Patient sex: F
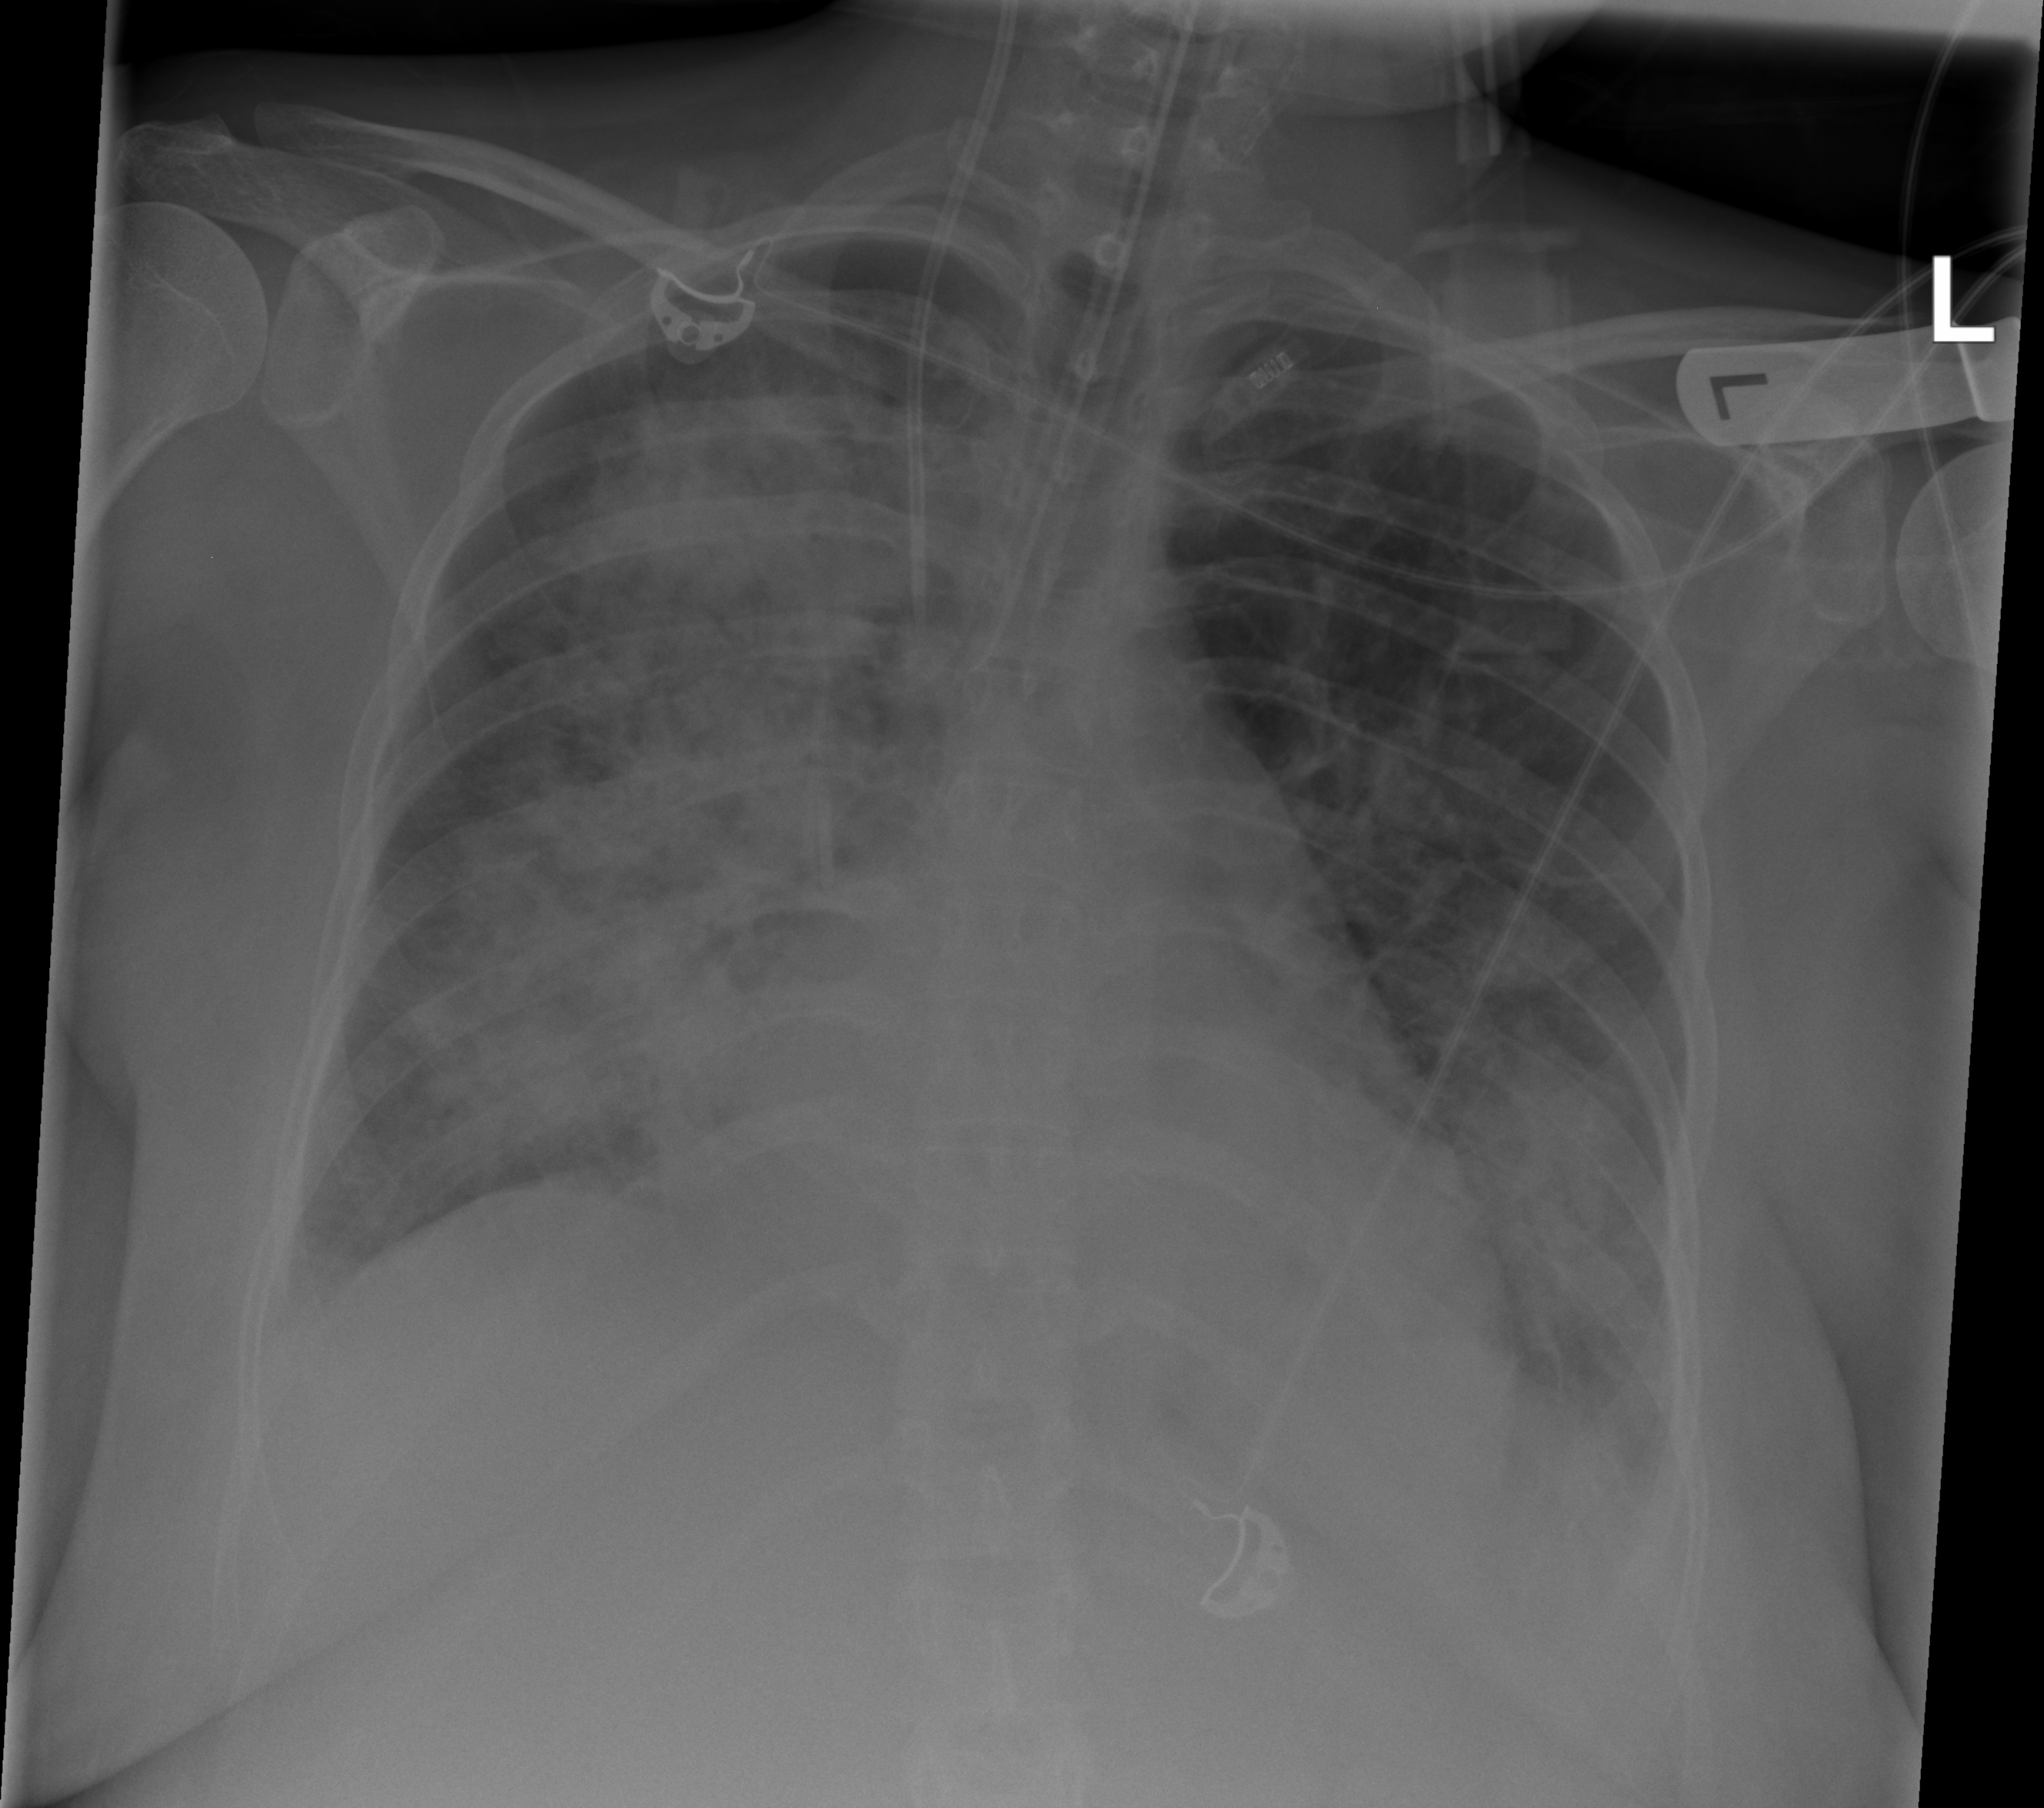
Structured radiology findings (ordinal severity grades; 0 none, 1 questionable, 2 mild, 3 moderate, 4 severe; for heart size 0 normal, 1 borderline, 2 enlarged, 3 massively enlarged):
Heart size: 2
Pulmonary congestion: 1
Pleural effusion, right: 2
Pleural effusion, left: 2
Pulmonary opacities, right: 3
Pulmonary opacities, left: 2
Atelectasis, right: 0
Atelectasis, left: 2